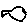
Label: fish